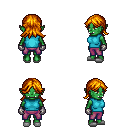
a pixel art fantasy rpg character, female body template, orc, green skin, teal sleeveless shirt, magenta pants, dark blonde loose hair, metal gloves, white slippers, four views (front, back, left, right), 2x2 character sprite sheet, small pixel art, hard edges, no anti-aliasing